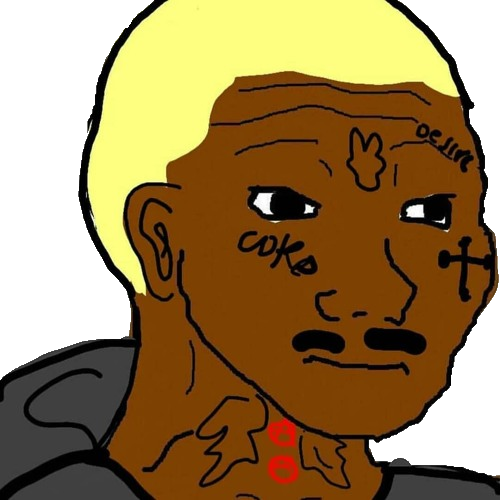
Label: 5_Blackjak